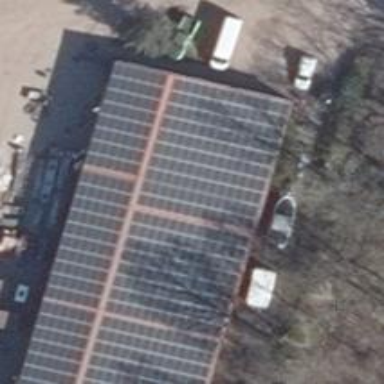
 generating electricity through photovoltaic methods."